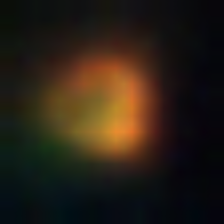
Taxon: NanoPlankton
Group: Other